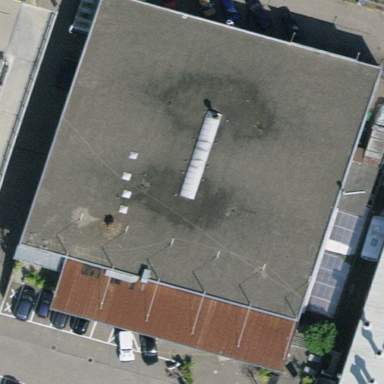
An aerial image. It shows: Restaurant in building.